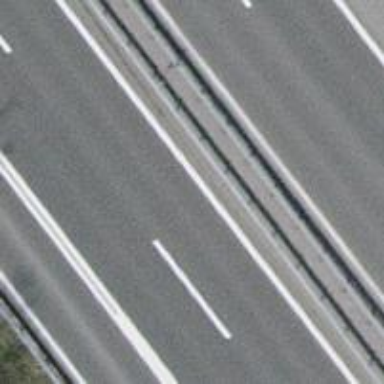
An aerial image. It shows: Asphalt motorway.